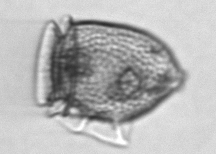
Label: Dinophysis_norvegica